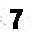
Label: 7